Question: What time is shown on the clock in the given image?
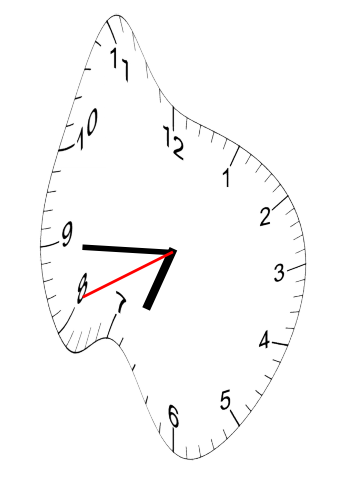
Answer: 06:44:41